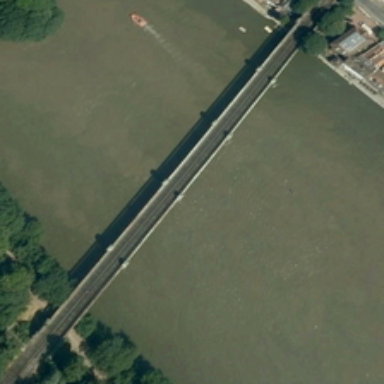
Many green trees are in one side of a river with a bridge over it .